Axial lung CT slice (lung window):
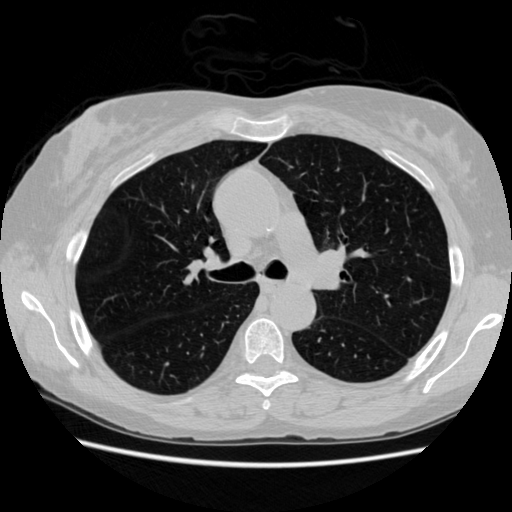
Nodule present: no